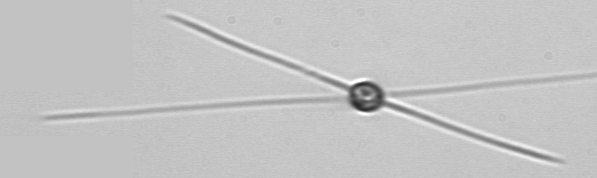
Label: Chaetoceros_danicus